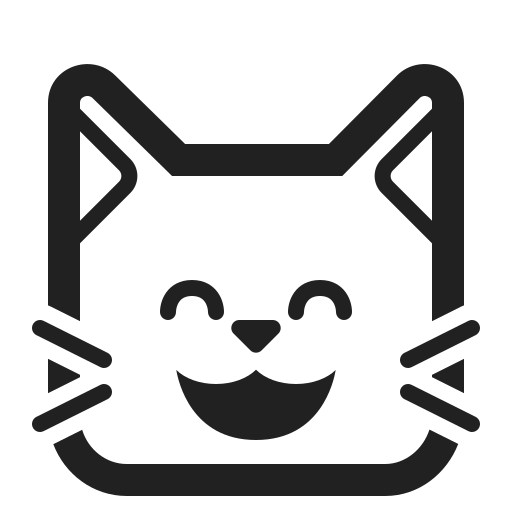
grinning cat with smiling eyes high contrast